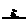
Label: zigzag